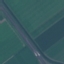
Land use / land cover class: Highway